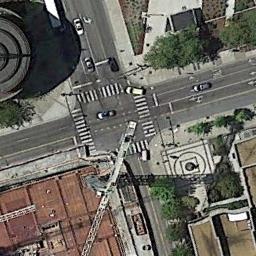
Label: intersection